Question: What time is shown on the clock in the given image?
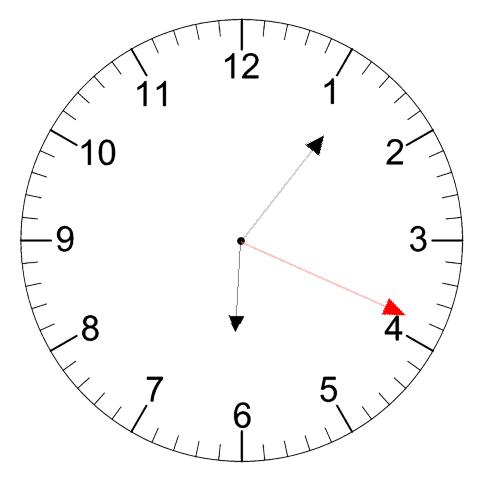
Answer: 06:06:19